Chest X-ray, PA view. Patient: 46 years old, sex M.
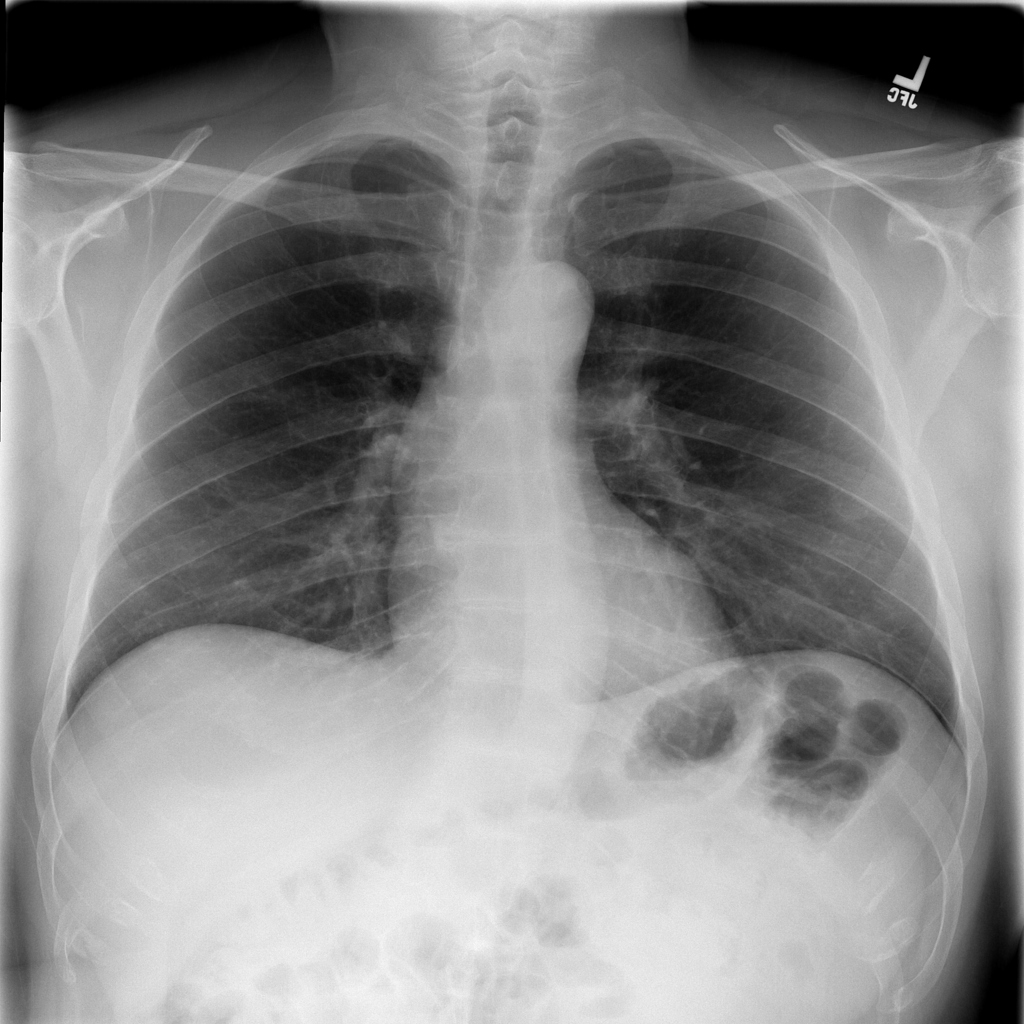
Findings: No Finding